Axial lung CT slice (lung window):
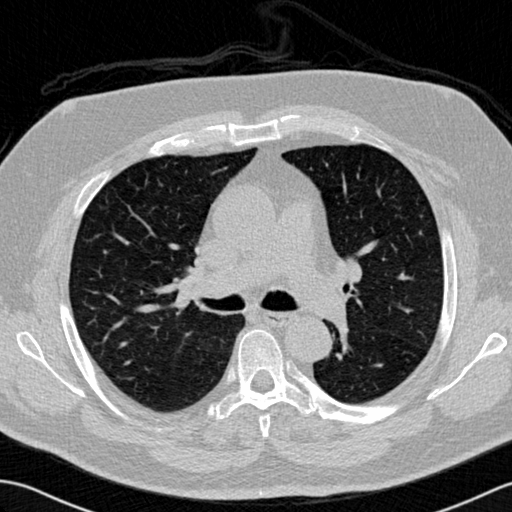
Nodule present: no